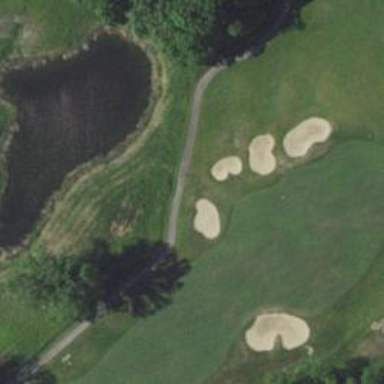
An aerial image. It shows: Service road designated as golf cart path.